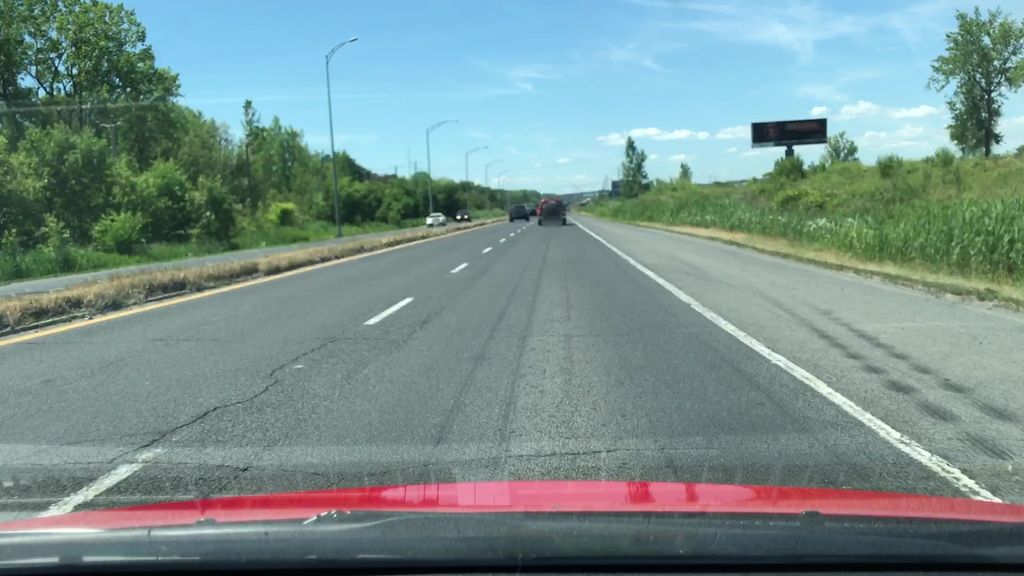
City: montreal